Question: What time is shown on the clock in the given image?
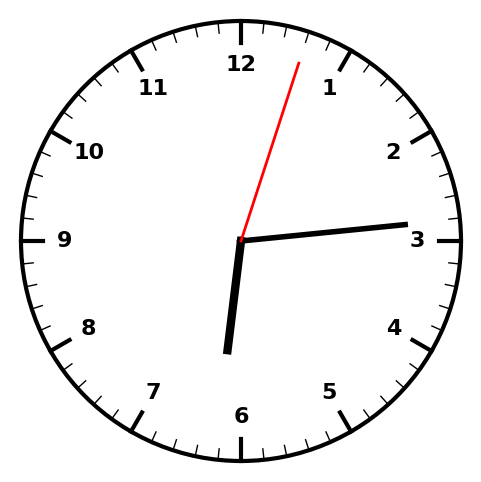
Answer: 06:14:03